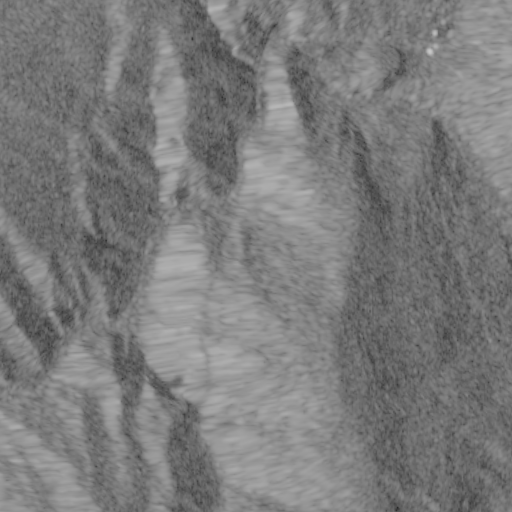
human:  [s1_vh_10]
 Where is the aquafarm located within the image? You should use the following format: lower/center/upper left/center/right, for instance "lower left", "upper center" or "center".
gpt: The aquafarm is located in the upper right of the image.
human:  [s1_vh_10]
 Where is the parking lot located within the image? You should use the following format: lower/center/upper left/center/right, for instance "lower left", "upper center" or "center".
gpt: The parking lot is located in the upper right of the image.
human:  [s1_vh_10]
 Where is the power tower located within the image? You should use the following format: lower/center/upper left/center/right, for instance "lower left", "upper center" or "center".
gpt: The power tower is located in the lower right of the image.
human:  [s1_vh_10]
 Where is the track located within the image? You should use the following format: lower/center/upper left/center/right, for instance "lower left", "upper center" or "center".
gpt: There is no track in the image.

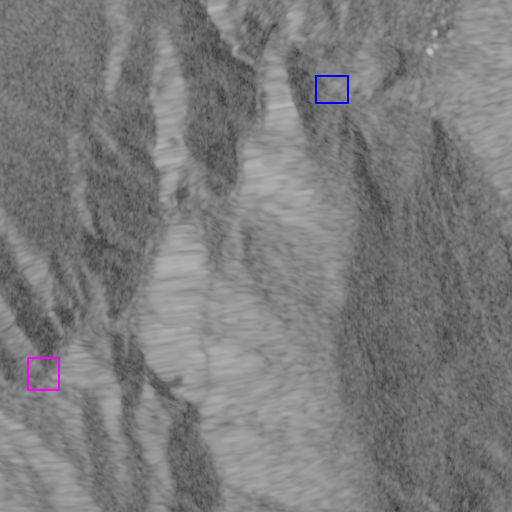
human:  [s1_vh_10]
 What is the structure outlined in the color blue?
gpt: The structure outlined in blue is an aquafarm.
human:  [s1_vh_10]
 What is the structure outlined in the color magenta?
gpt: The structure outlined in magenta is a crop field.
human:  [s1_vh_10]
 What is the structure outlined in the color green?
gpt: There is no green outline.